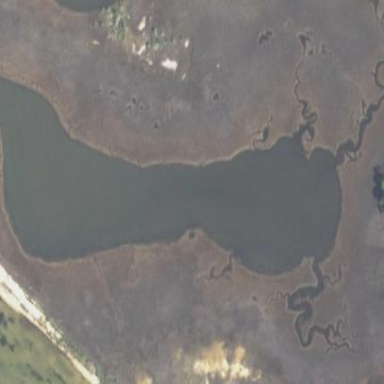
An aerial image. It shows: Saltmarsh wetland area.